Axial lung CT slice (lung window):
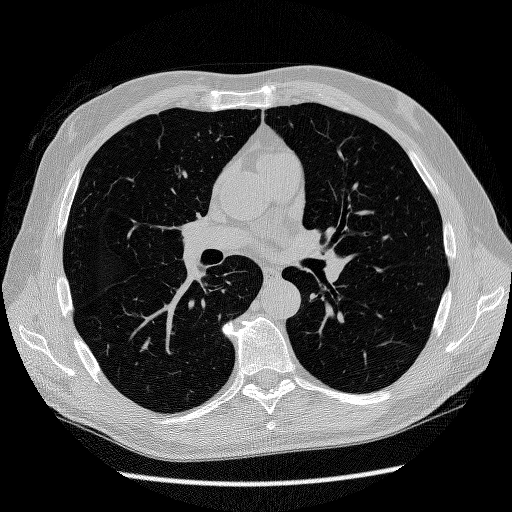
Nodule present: no